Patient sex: M
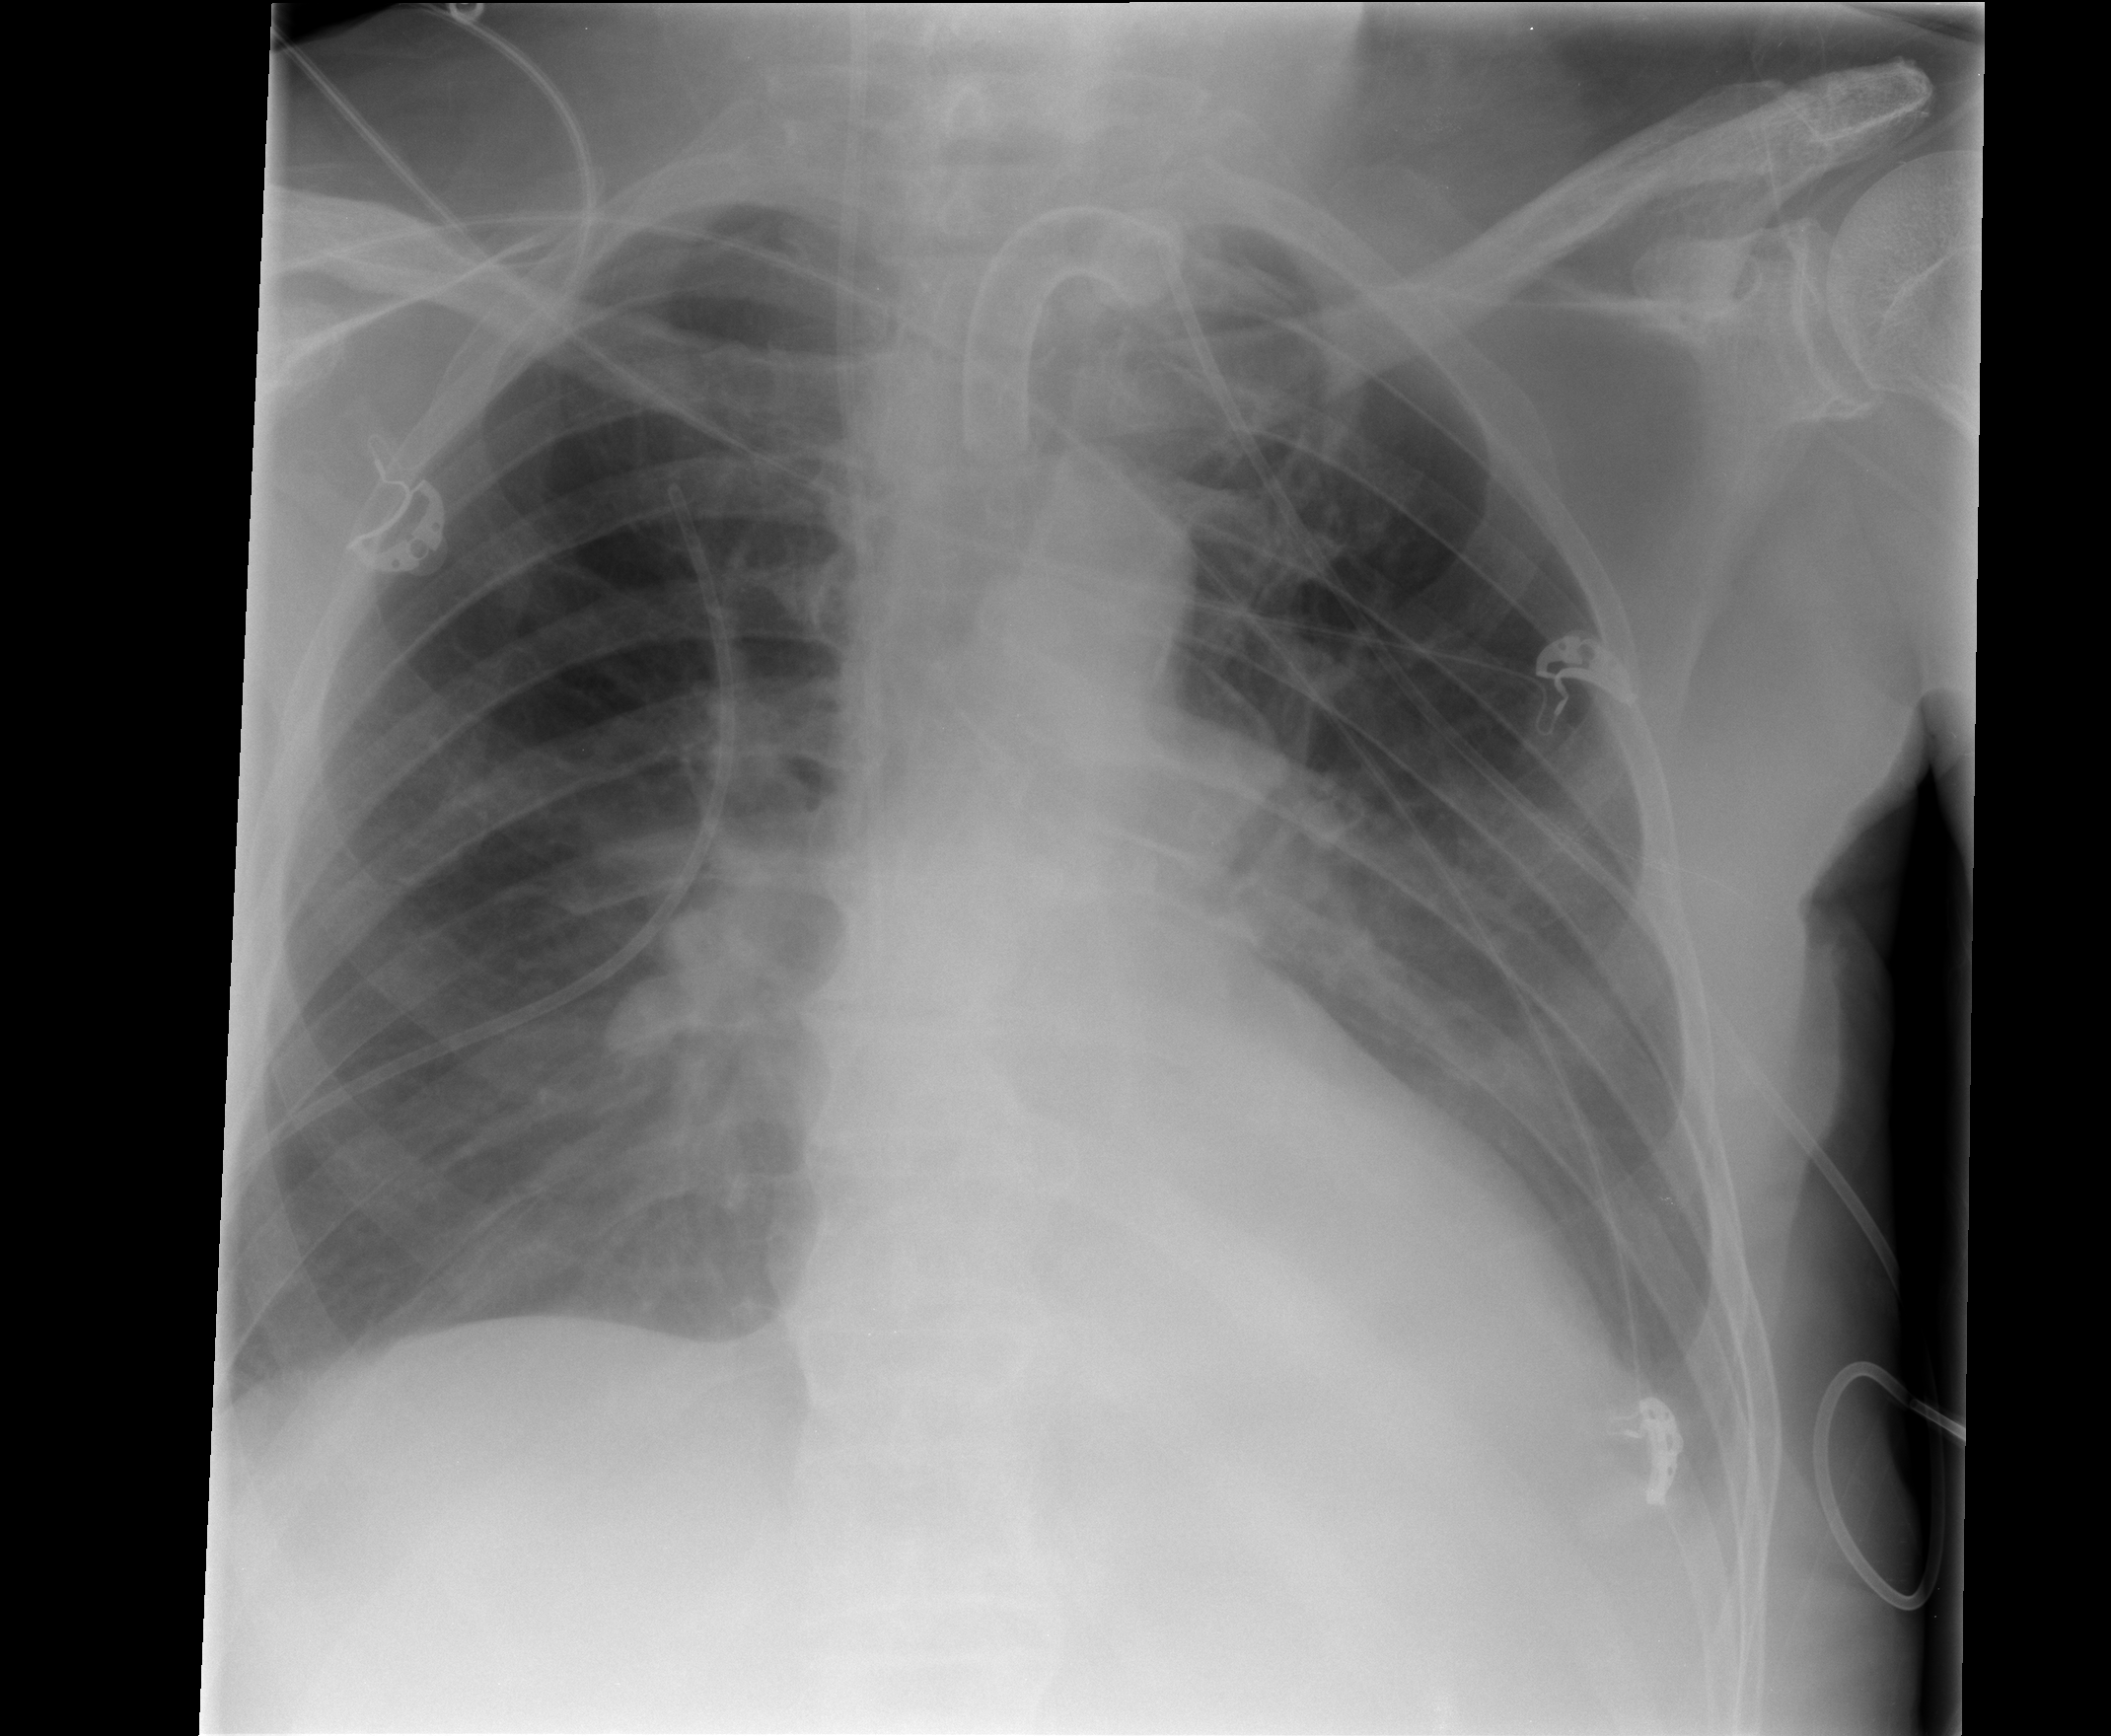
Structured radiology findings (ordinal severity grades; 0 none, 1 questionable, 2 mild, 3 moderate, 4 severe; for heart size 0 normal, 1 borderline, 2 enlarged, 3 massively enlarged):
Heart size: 0
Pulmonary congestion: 2
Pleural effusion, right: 2
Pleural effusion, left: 2
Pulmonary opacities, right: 0
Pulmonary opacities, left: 0
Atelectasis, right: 0
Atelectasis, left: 2